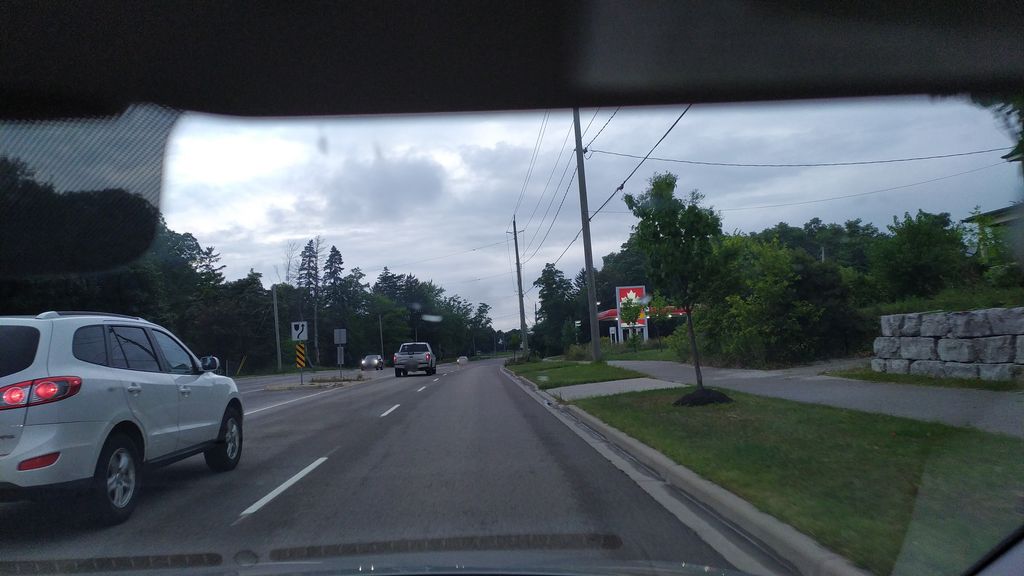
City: kitchener-waterloo